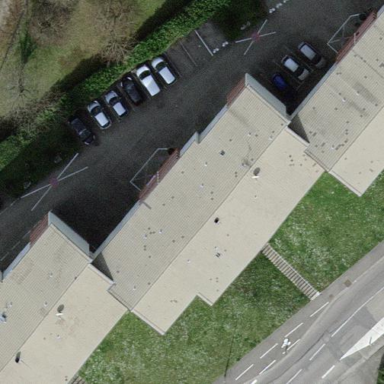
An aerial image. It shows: White apartment building with half-hipped roof made of roof tiles.